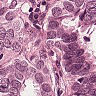
Metastatic tissue present: yes